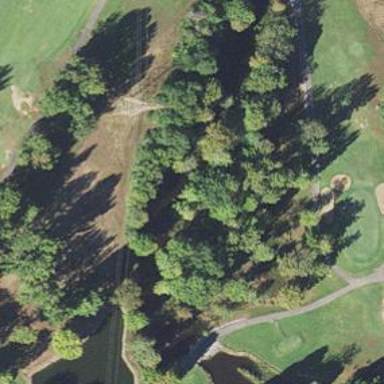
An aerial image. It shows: Water hazard on golf course. The hazard is natural water feature.